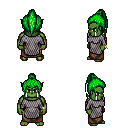
a pixel art fantasy rpg character, male body template, orc, green skin, chain mail, robe skirt, green long topknot hairstyle, bracelets, four views (front, back, left, right), 2x2 character sprite sheet, small pixel art, hard edges, no anti-aliasing